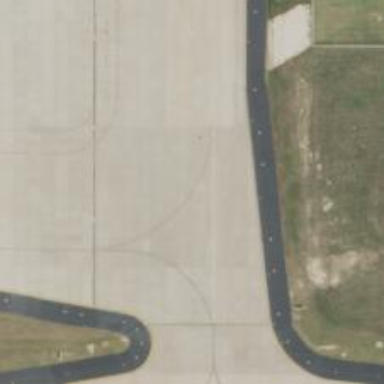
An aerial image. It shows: Image of taxiway at airport.